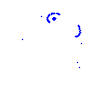
Particle: proton